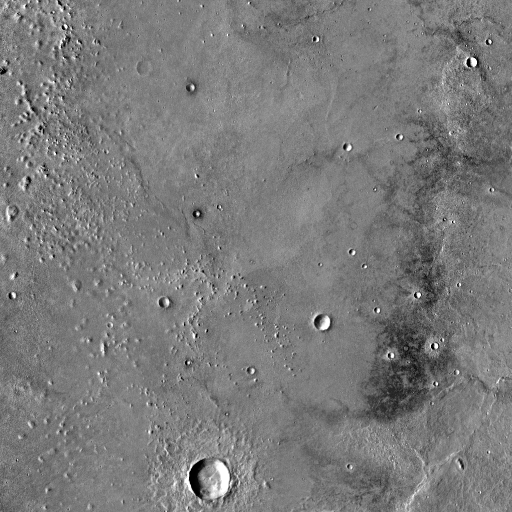
Crater classes present: Background, Other, Layered